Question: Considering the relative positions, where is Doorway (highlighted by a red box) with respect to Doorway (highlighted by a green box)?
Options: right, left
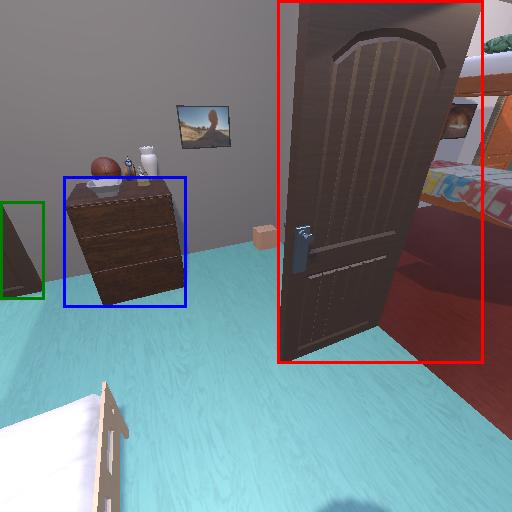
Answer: right